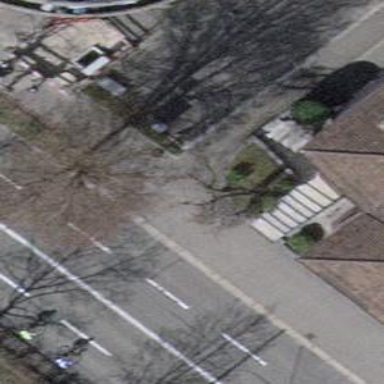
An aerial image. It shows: Asphalt sidewalk.